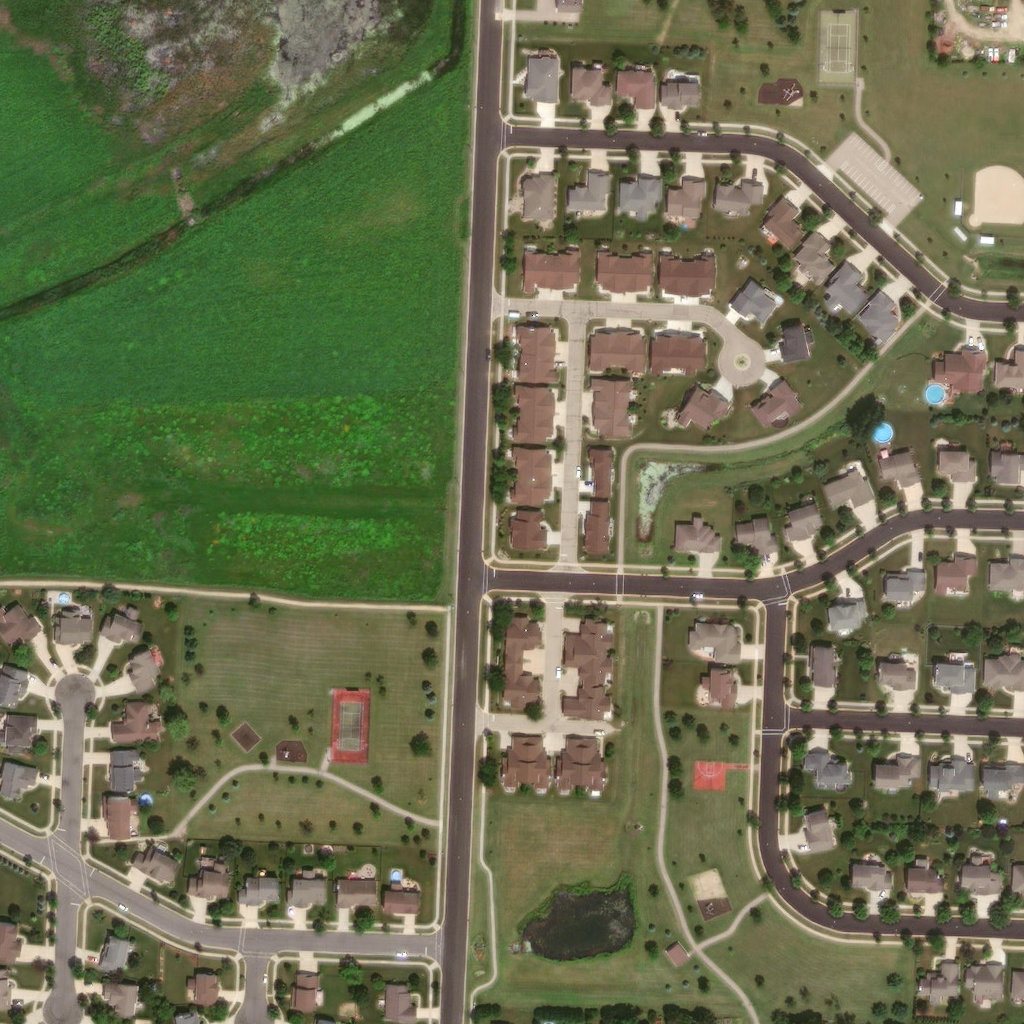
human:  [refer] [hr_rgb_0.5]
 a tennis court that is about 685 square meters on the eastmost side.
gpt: <box>[[80, 1, 83, 8, 0]]</box>

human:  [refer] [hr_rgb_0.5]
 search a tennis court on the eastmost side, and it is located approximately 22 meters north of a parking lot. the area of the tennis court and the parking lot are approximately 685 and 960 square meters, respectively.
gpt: <box>[[80, 1, 83, 8, 0]]</box>

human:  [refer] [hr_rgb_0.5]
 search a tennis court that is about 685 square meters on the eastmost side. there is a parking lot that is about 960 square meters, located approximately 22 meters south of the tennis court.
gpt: <box>[[80, 1, 83, 8, 0]]</box>